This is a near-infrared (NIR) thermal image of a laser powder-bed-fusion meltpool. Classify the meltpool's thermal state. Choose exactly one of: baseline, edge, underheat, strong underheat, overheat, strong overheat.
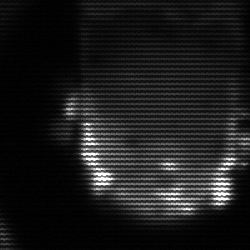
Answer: baseline